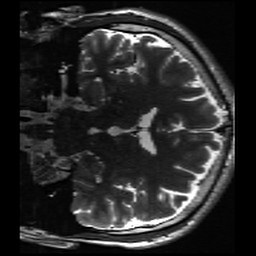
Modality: inplaneT2
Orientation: coronal